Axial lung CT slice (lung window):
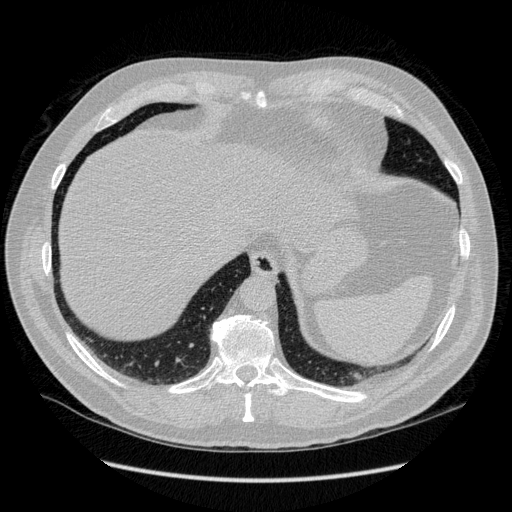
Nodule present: no